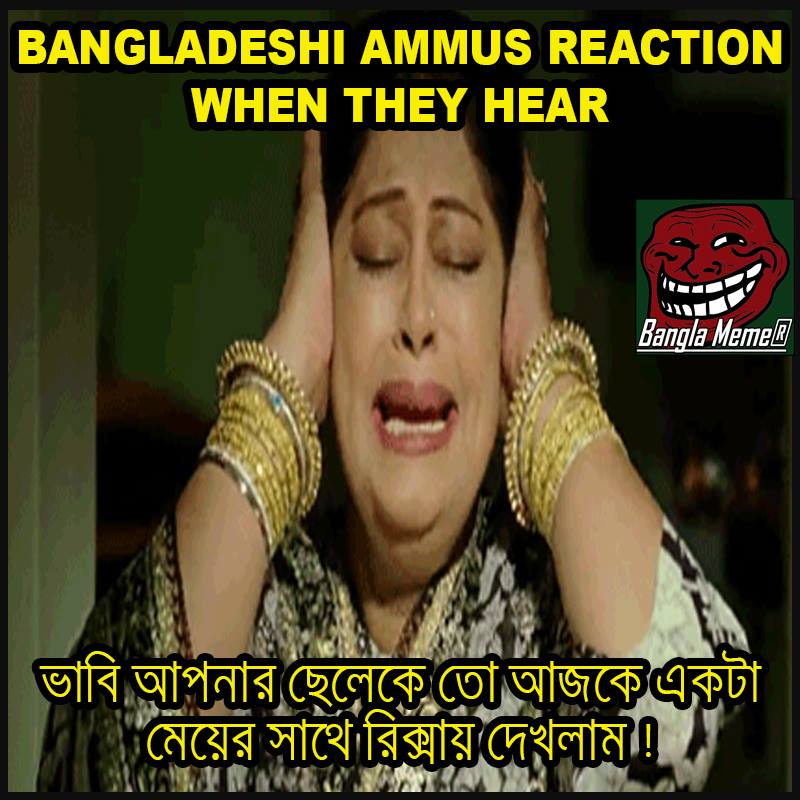
Caption: BANGLADESHI AMMUS REACTION WHEN THEY HEAR   ভাবি আপনার ছেলেকে তো আজকে একটা মেয়ের সাথে রিক্সায় দেখলাম !
Label: non-hate